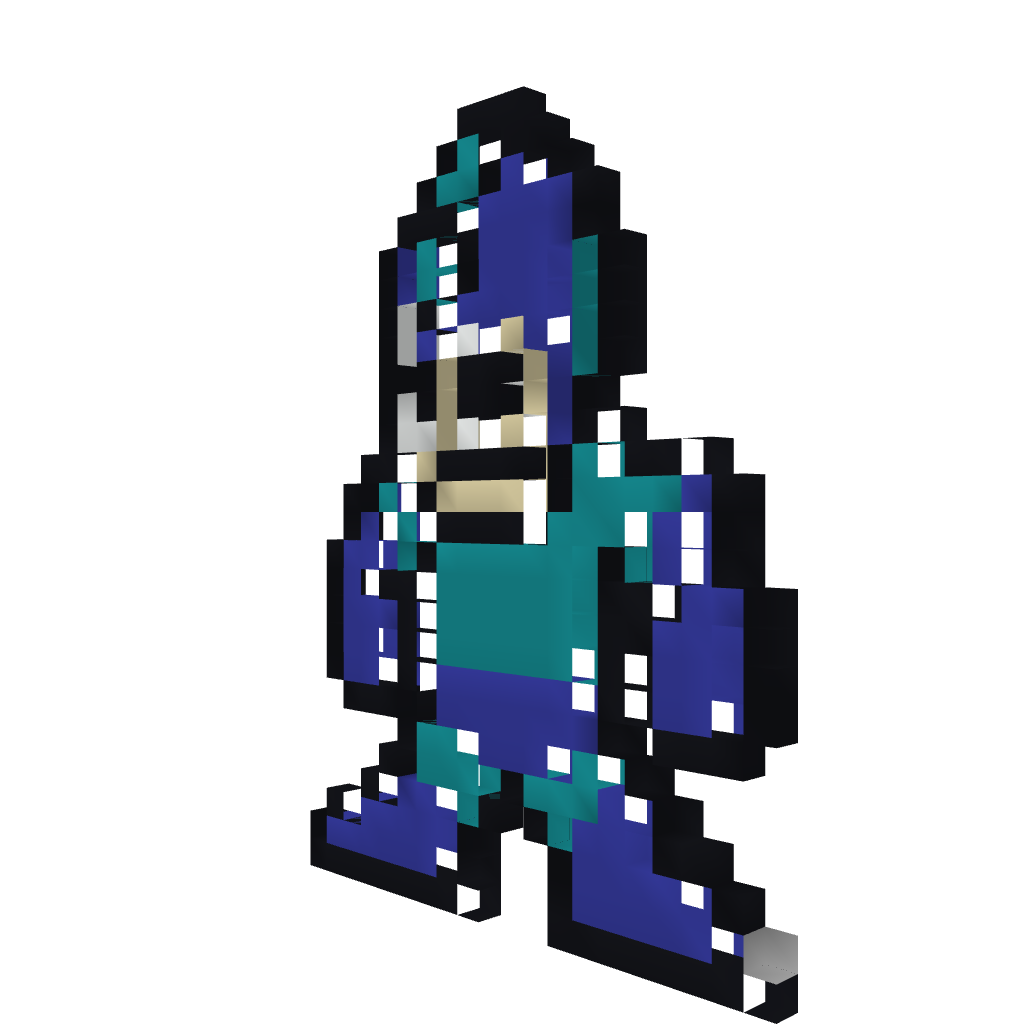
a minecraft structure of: Megaman Pixel Art